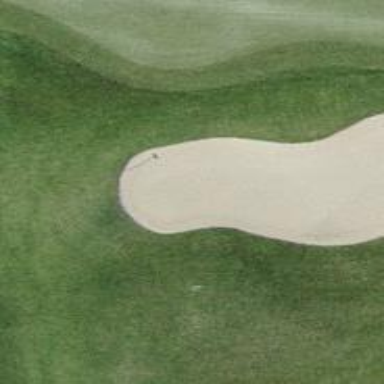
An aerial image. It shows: Sand bunker on golf course.